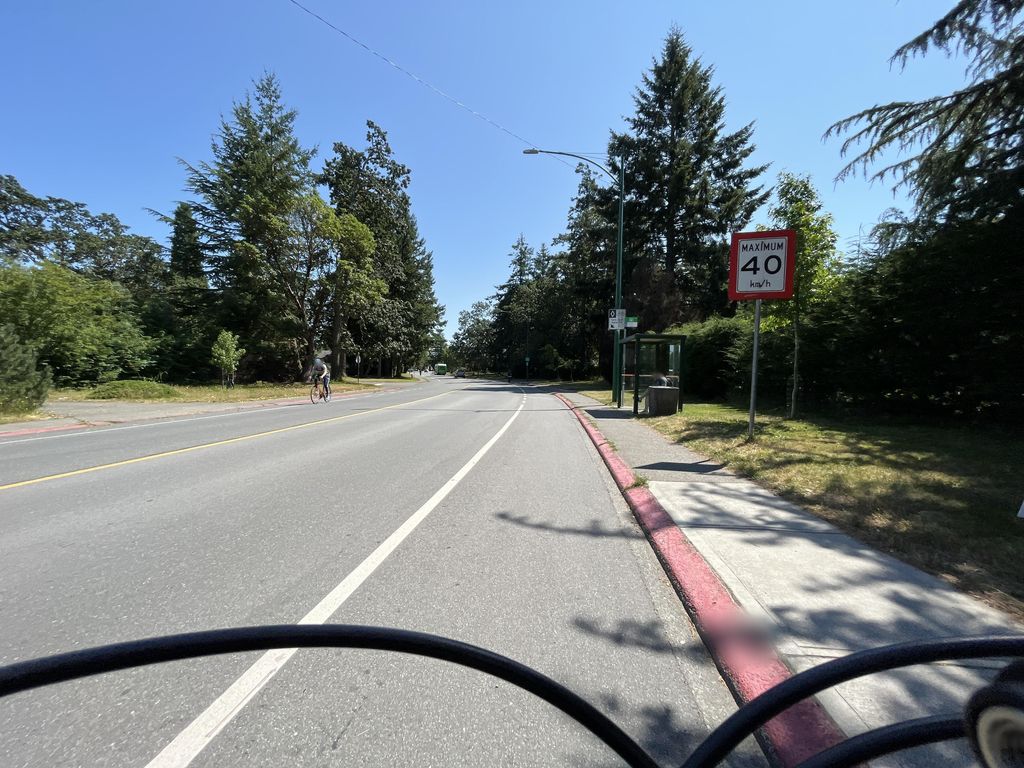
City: victoria